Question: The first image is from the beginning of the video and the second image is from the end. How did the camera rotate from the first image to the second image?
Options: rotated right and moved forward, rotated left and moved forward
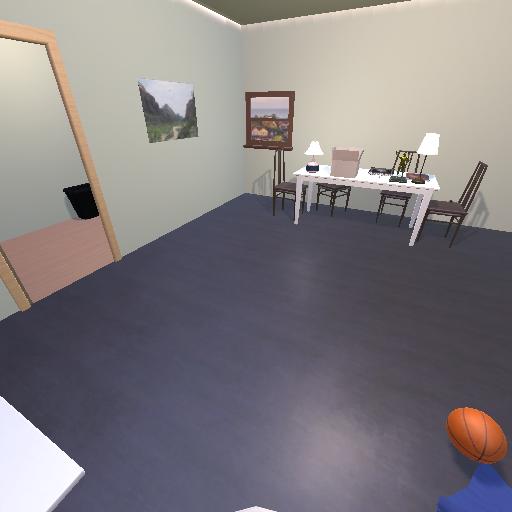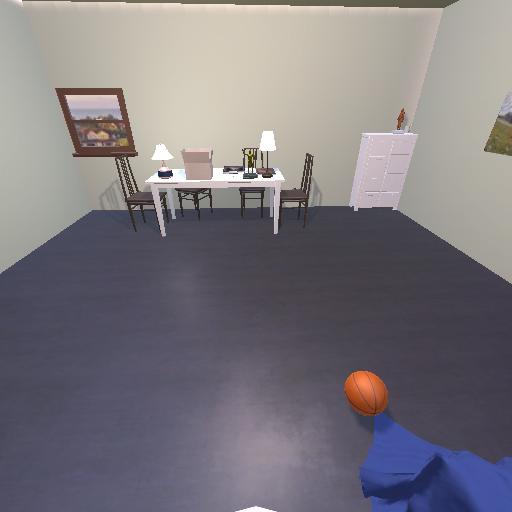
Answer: rotated right and moved forward